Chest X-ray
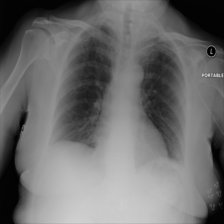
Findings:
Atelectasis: negative
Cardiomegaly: negative
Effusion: negative
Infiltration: negative
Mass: negative
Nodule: negative
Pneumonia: negative
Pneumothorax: negative
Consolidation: negative
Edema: negative
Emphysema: negative
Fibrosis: negative
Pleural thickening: negative
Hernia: negative